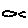
Label: cloud